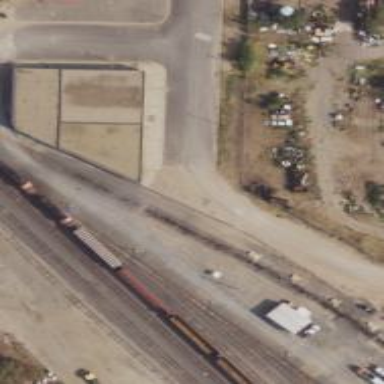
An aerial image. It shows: Railway spur service.